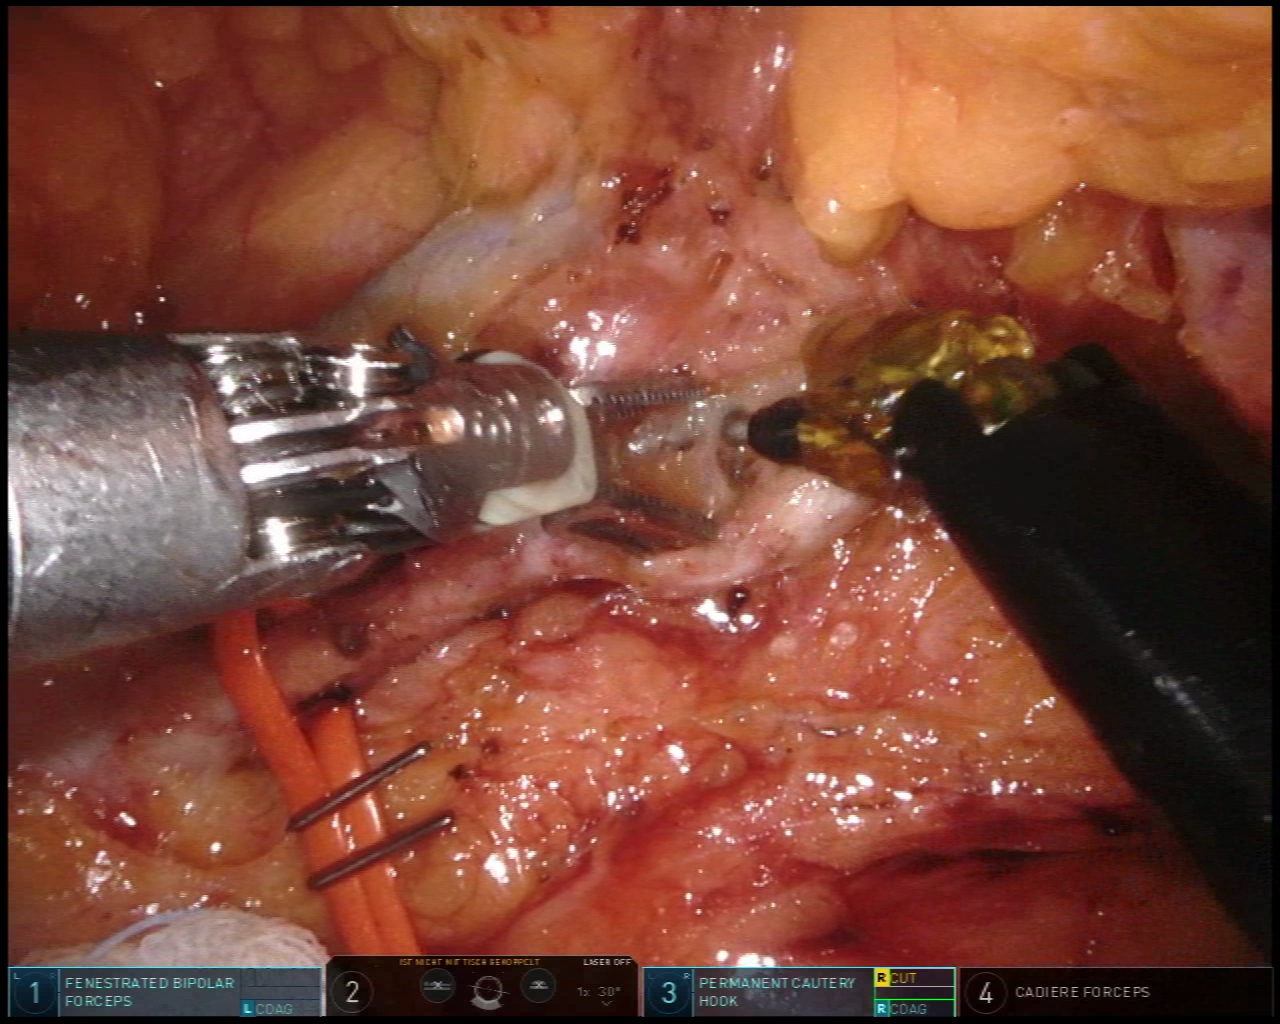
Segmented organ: intestinal_veins
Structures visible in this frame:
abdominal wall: no
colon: no
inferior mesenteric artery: yes
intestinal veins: yes
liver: no
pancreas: no
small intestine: no
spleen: no
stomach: no
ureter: no
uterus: no
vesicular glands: no